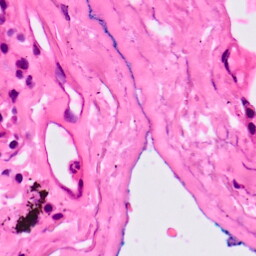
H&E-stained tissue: Lung